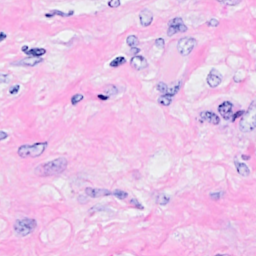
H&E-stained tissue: Breast